Interaction volume radius: 5 \u00c5
Interaction volume height: 30 \u00c5
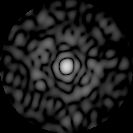
Disorder parameter: 0.8056